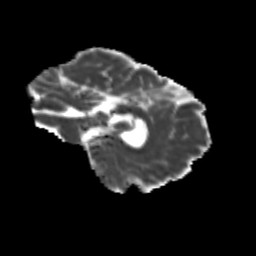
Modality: MD
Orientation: sagittal
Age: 21
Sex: male
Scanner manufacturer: siemens
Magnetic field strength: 3 T
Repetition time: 3.5 s
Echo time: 0.104 s